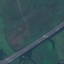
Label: Highway